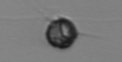
Label: Acanthoica_quattrospina